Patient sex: F
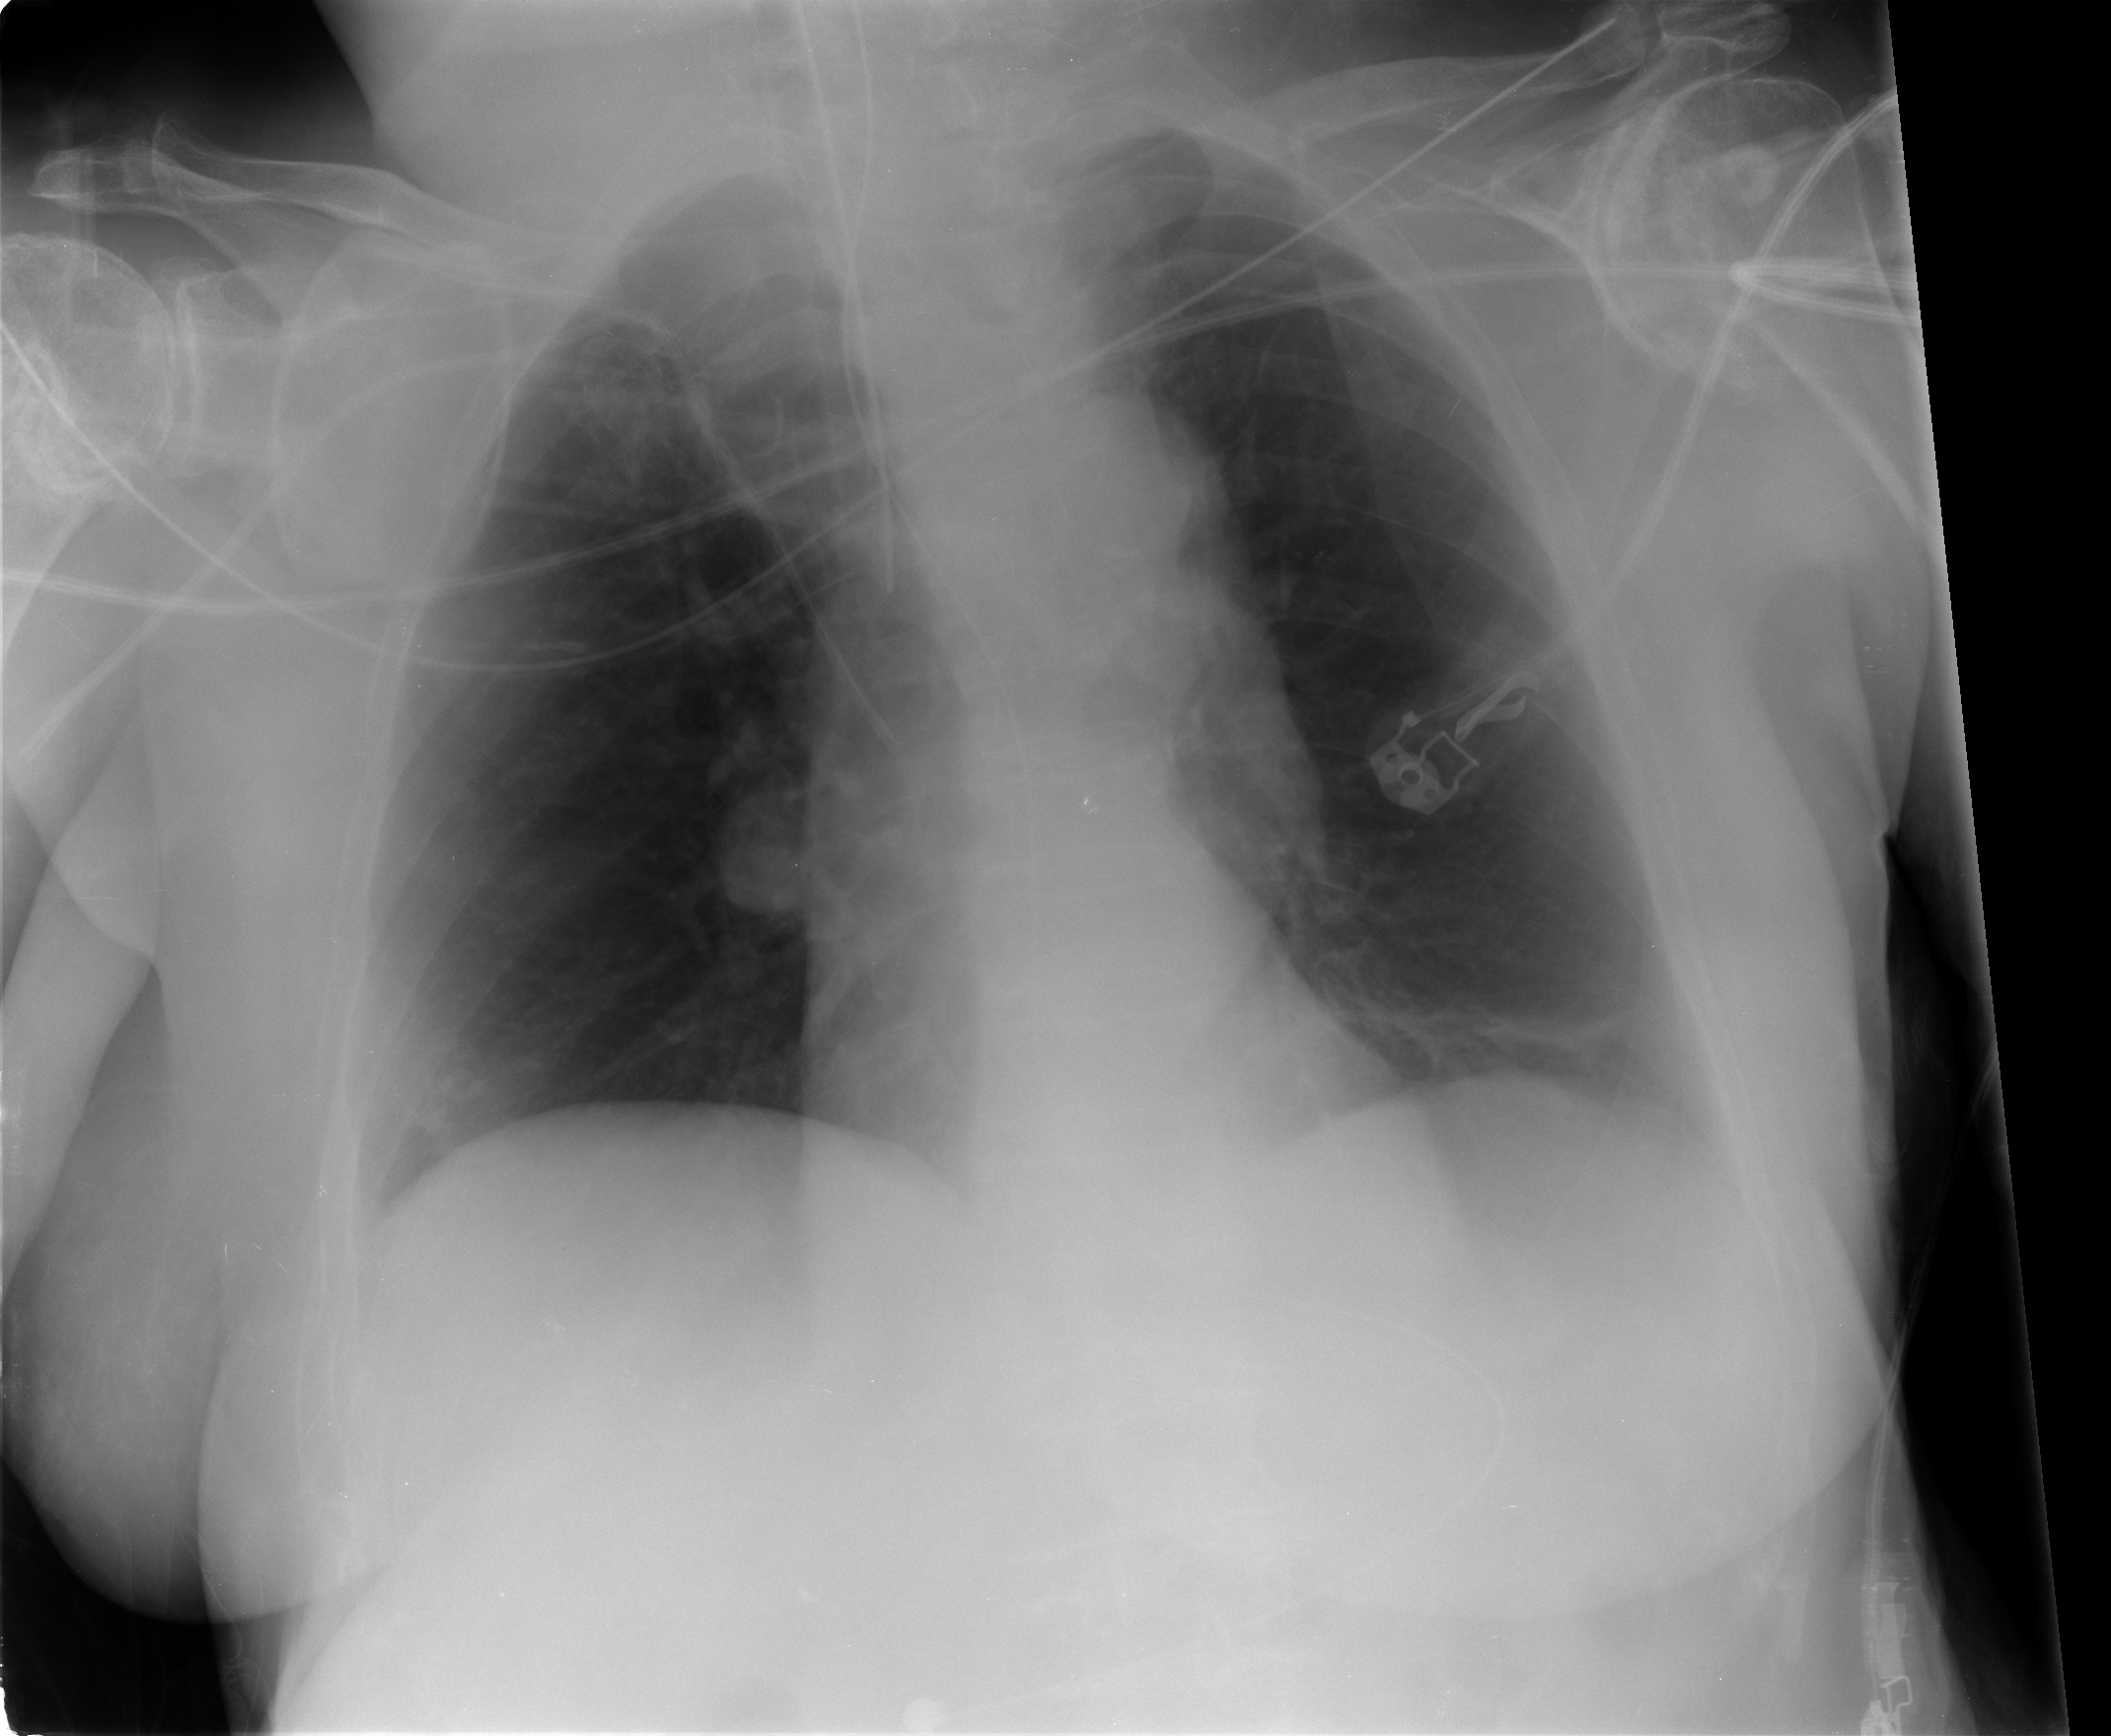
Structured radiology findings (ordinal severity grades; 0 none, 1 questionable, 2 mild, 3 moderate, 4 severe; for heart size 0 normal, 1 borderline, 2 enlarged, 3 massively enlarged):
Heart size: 0
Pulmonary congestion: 0
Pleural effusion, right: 0
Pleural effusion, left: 0
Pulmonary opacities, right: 0
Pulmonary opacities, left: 0
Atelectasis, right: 1
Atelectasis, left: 2